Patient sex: M
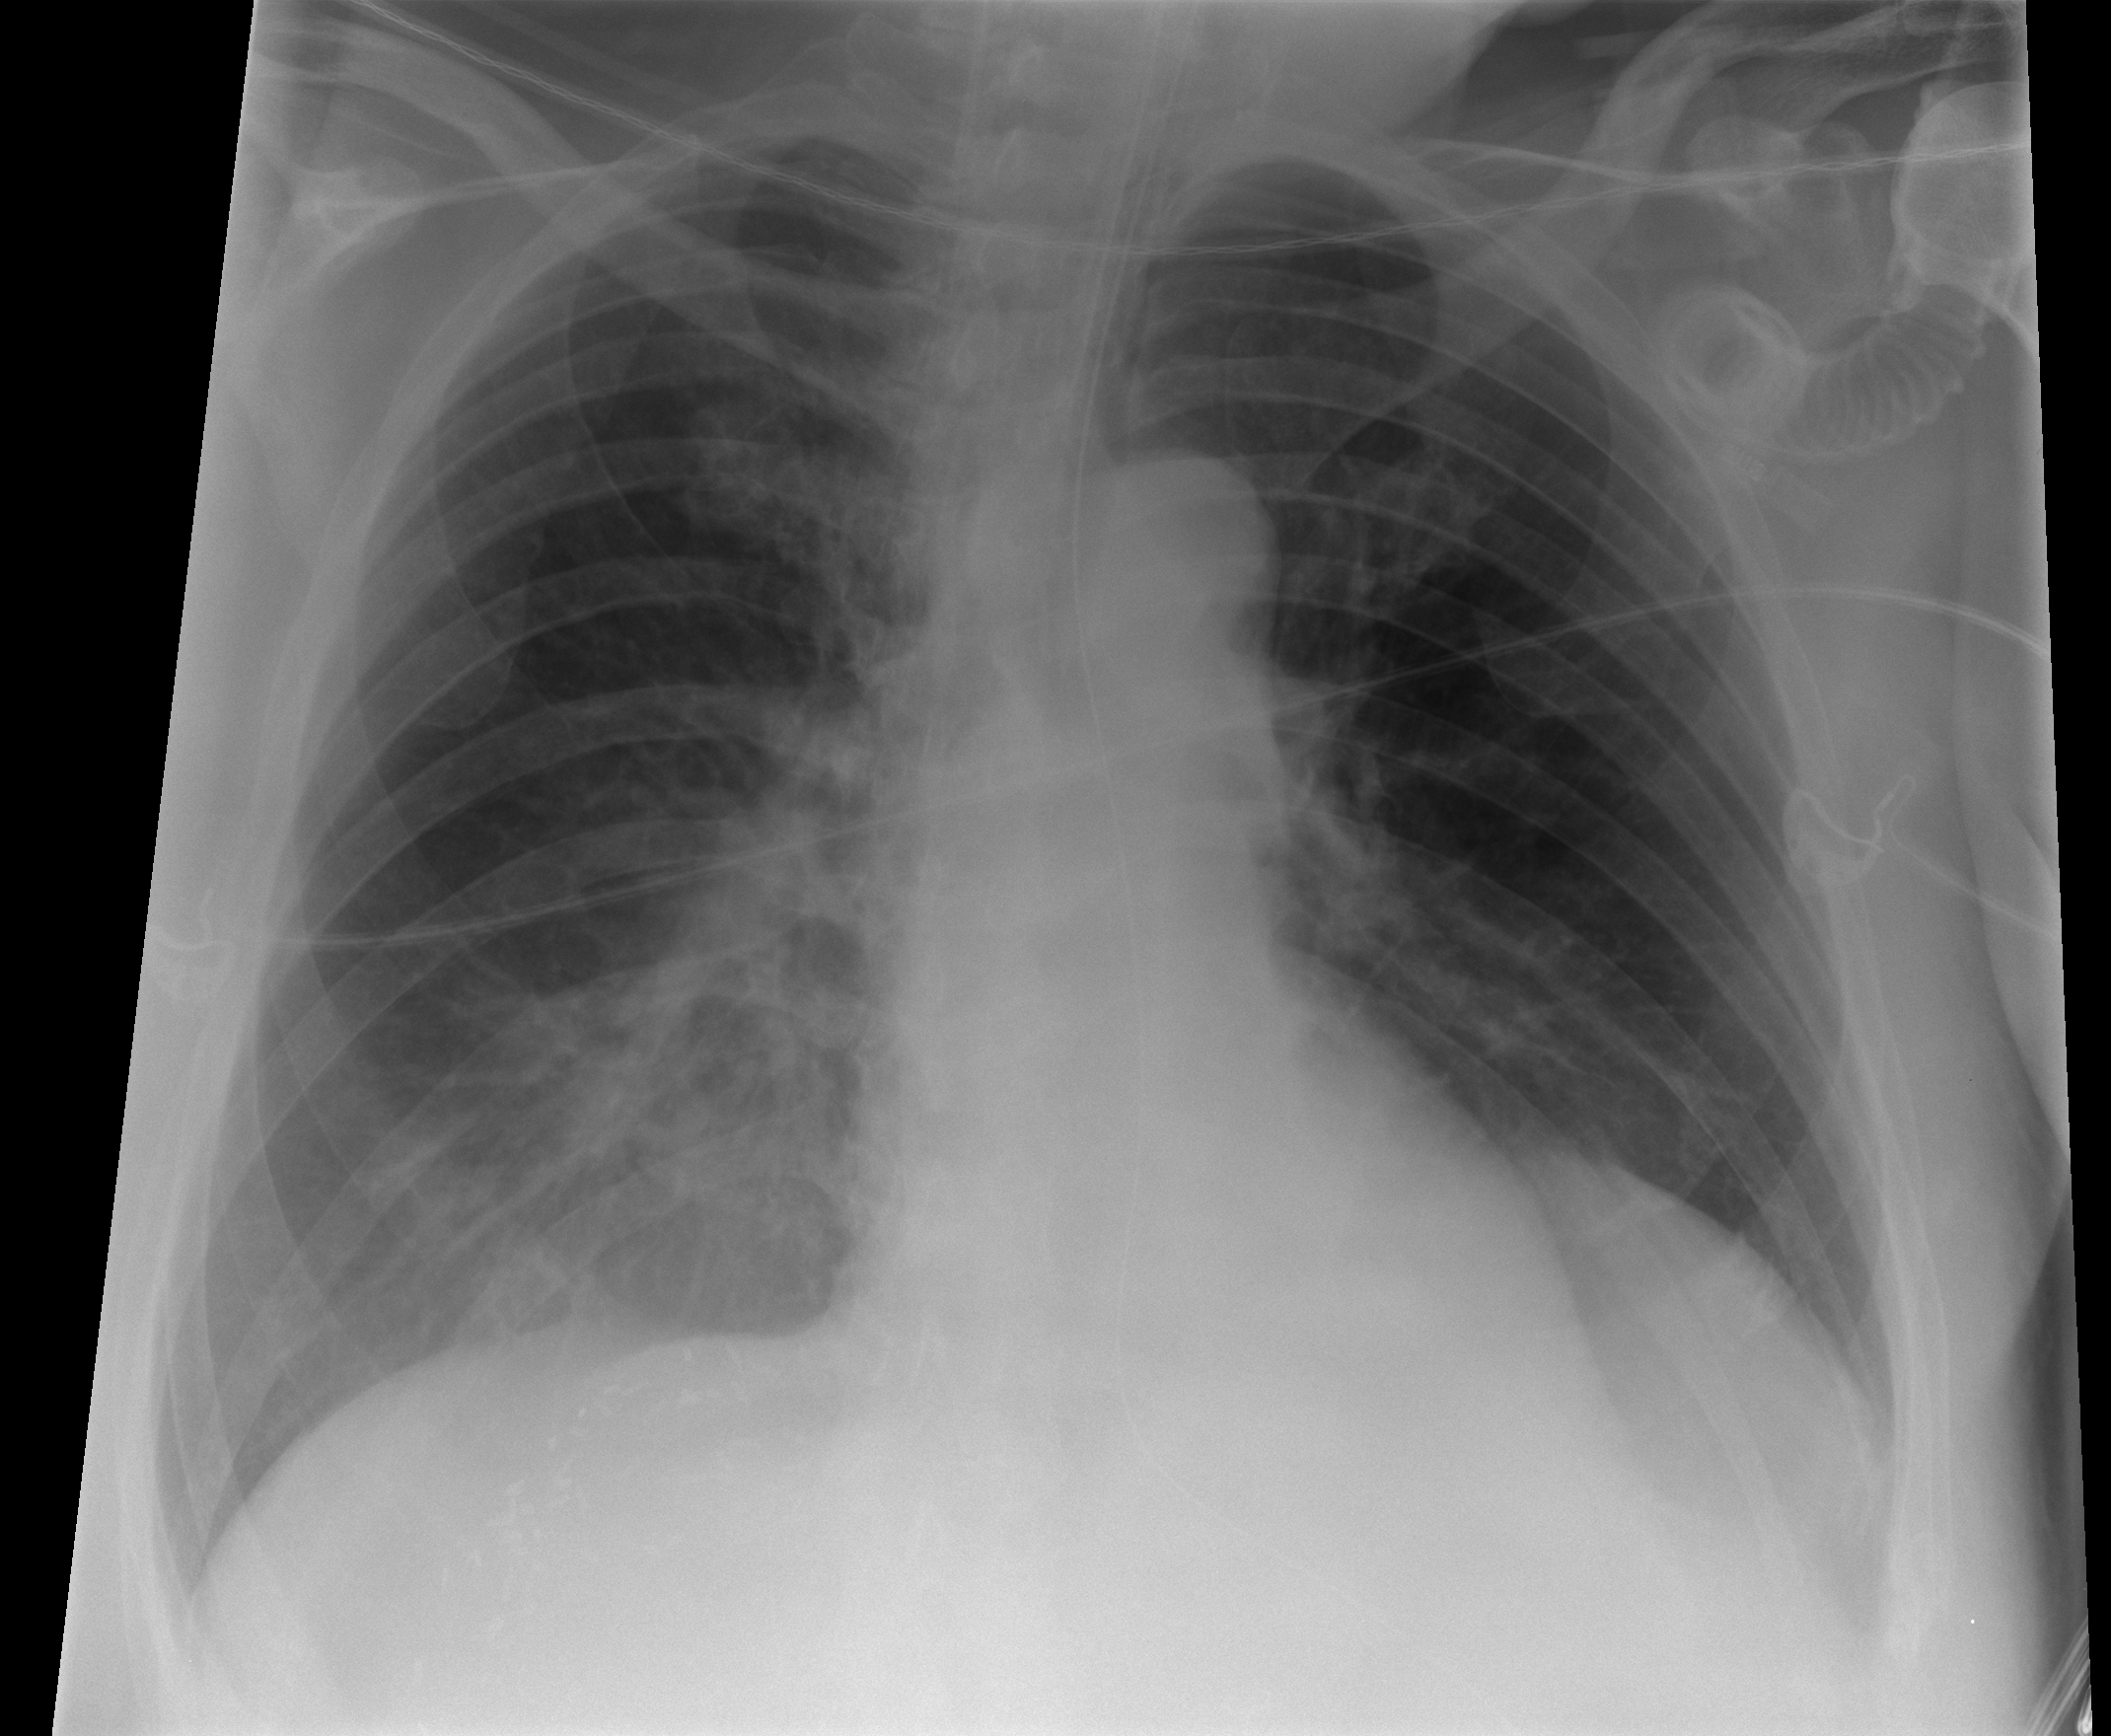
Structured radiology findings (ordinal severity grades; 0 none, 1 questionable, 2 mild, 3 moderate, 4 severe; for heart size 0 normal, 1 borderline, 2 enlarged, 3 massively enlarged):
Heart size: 0
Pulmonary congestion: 0
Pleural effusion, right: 0
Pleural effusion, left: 1
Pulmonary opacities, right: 0
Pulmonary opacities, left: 0
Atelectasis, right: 0
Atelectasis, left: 2